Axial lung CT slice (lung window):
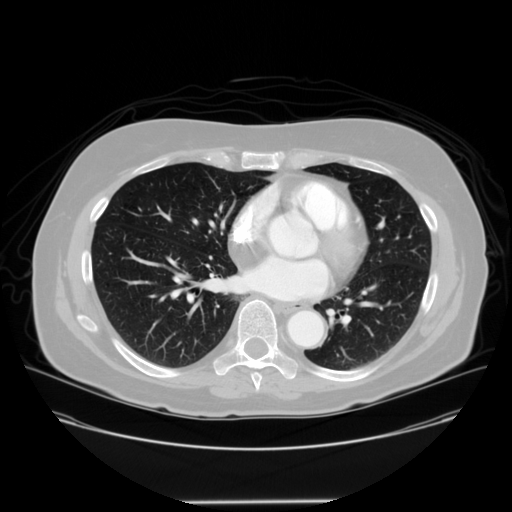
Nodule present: no